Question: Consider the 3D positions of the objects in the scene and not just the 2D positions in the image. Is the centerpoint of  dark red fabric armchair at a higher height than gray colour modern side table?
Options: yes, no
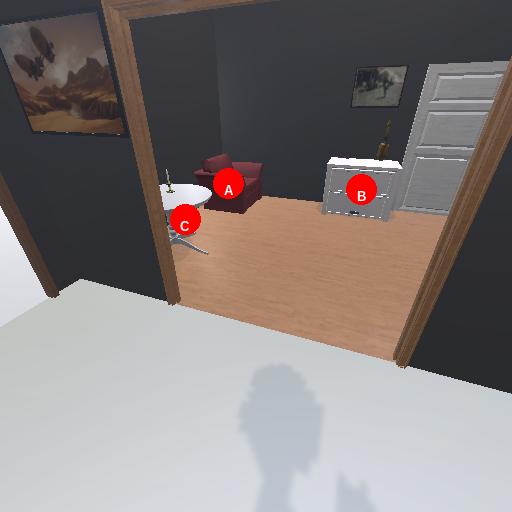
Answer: yes